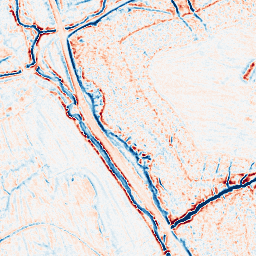
Category: edge_preserving
Decomposition family: bilateral
Decomposition parameters: d: 9
sigma_color: 25
sigma_space: 25
Upsampling method: bicubic
Upsampling parameters: scale: 2
Upsampling scale: 2